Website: crate-barrel
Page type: billing-address
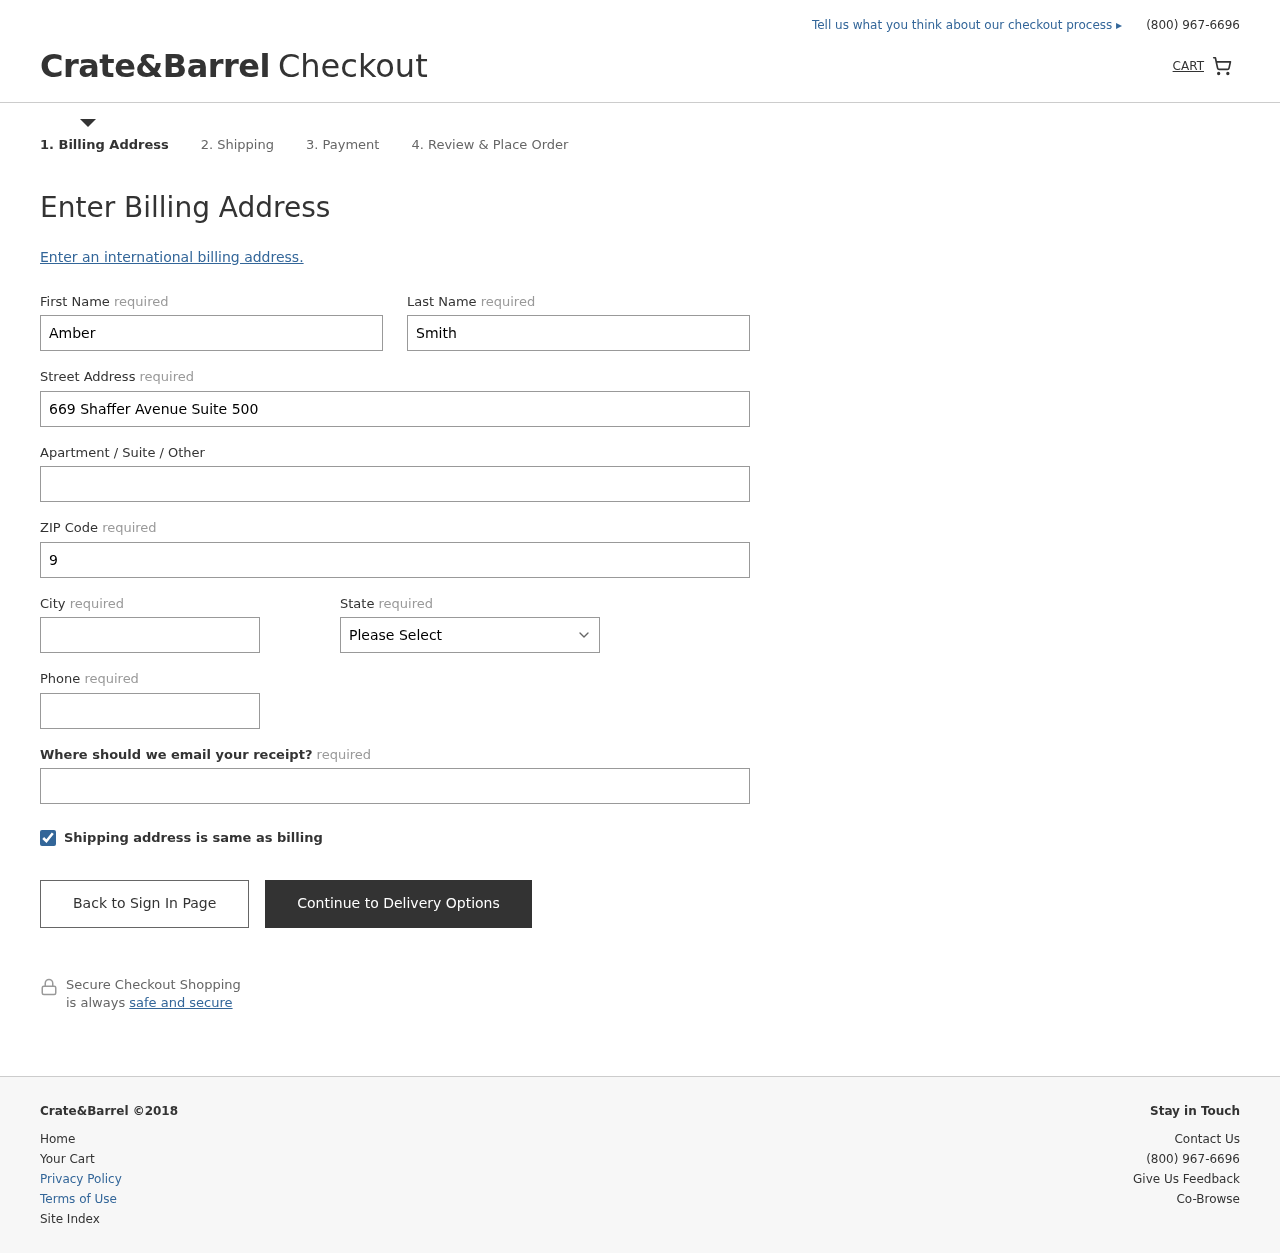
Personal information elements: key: PII_STATE
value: Alabama
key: PII_FIRSTNAME
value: Amber
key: PII_LASTNAME
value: Smith
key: PII_STREET
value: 669 Shaffer Avenue Suite 500
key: PII_POSTCODE
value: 93776
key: PII_CITY
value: Lake Lisa
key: PII_PHONE
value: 6023592427
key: PII_EMAIL
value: amber_smith@gmail.com